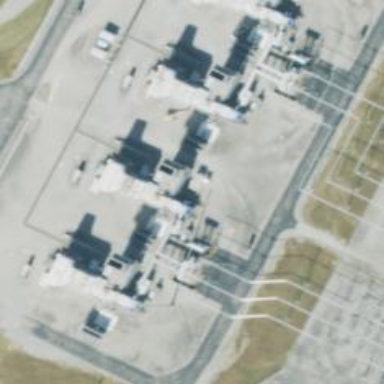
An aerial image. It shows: Generator powered by gas and oil.